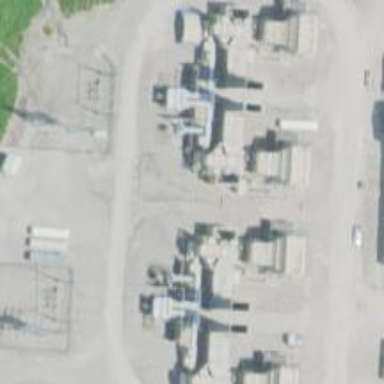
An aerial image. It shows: Gas-powered generator. It is gas turbine type generator.